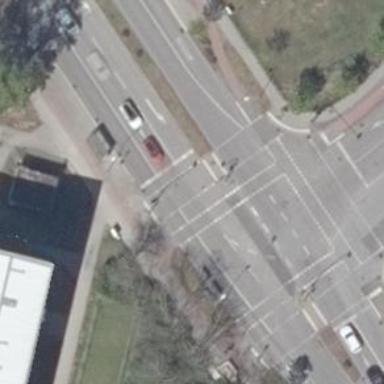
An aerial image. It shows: Crossing with traffic signals.